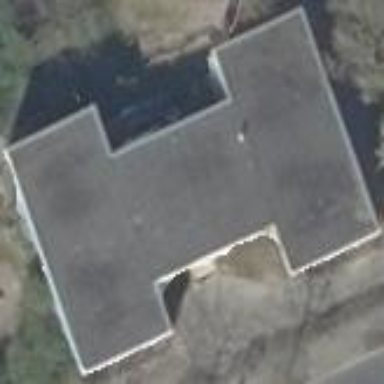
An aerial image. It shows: School building.